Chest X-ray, AP view. Patient: 45 years old, sex M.
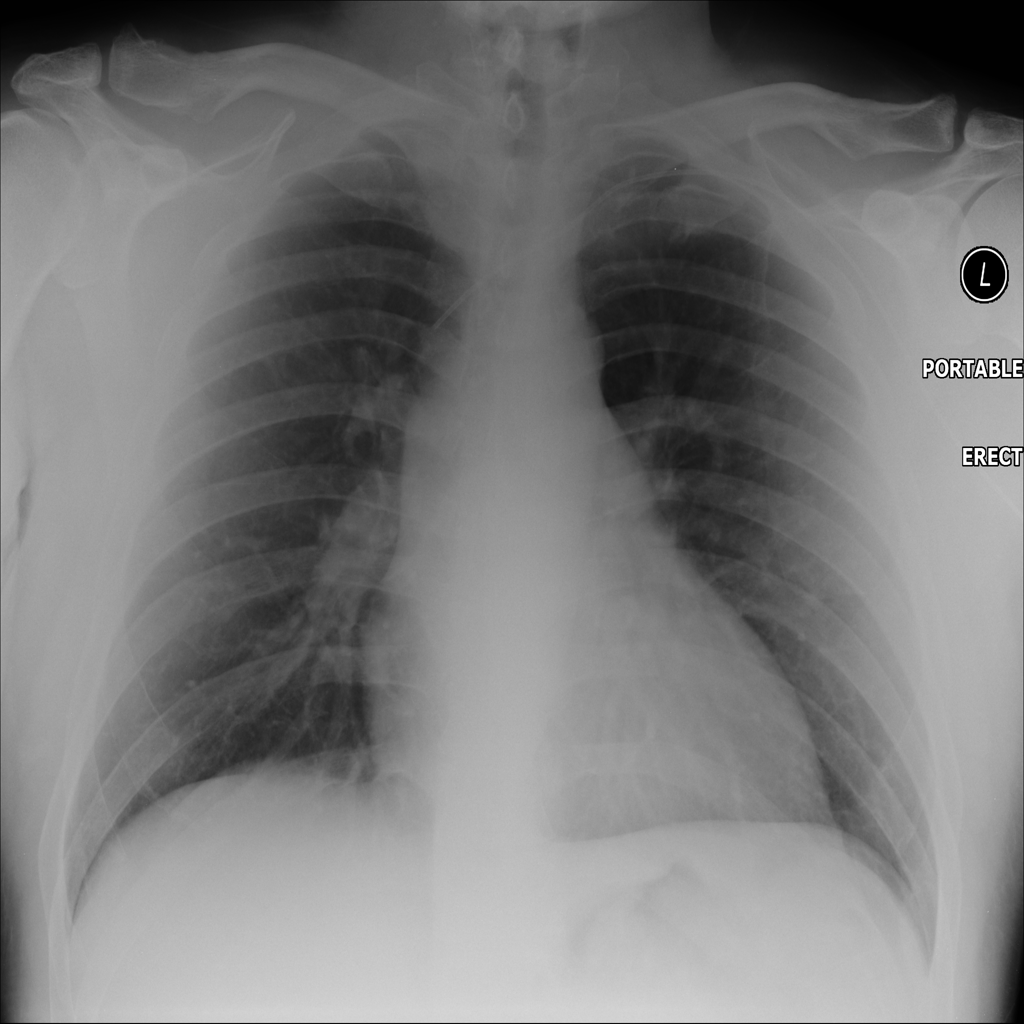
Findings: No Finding